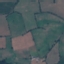
Land use / land cover class: Pasture